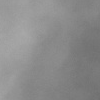
Atmospheric dust classification: dusty